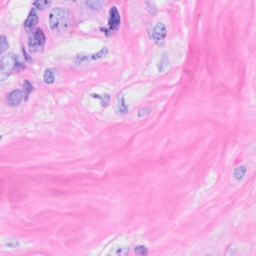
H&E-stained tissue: Breast